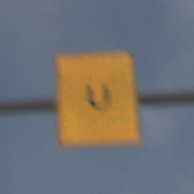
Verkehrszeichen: AnkuendigungOderFortsetzungUmleitungOhnePfeilsymbol
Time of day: SunriseSunset
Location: Outdoor (Nature)
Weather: PartlyCloudy
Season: NotSpecified
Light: Natural